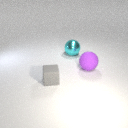
small gray rubber cube to the left of large cyan metal sphere